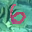
Label: 6